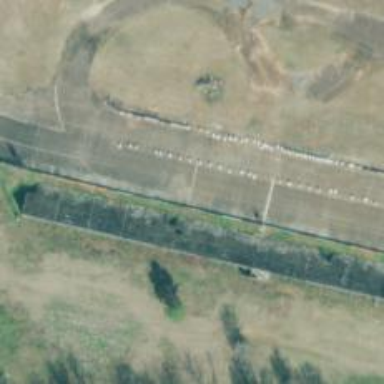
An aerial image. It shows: Raceway for motor sports.